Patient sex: F
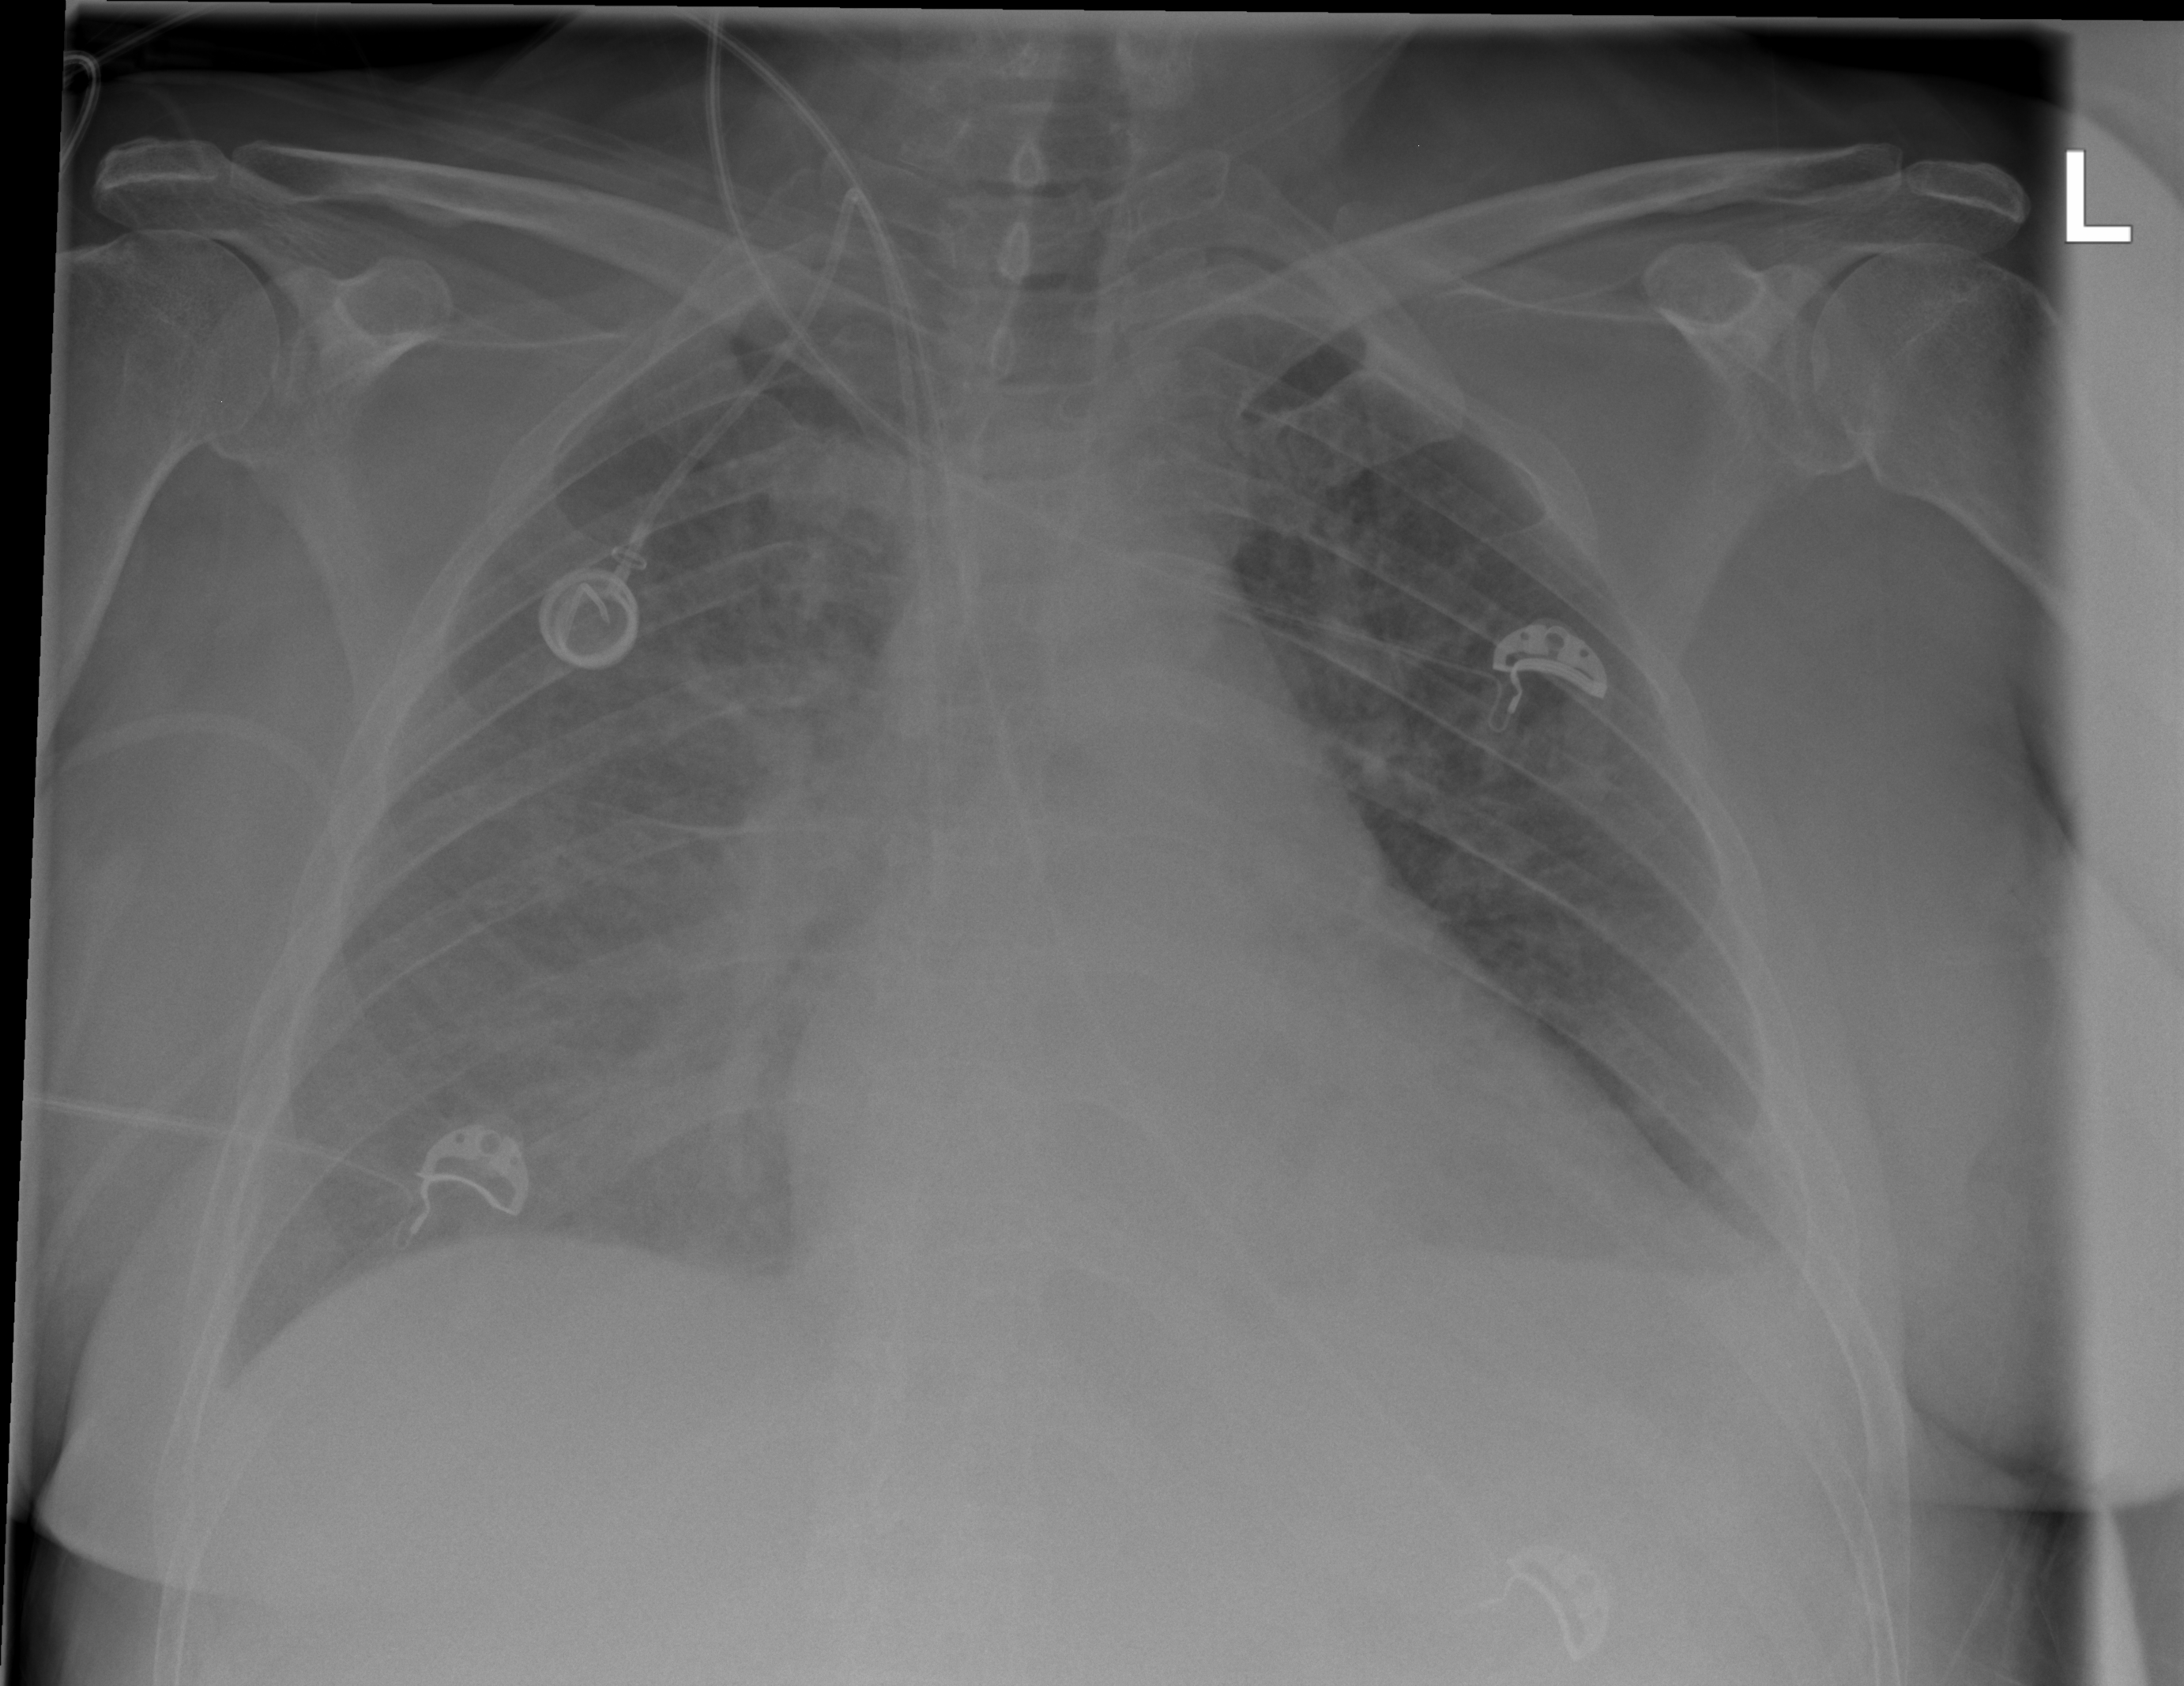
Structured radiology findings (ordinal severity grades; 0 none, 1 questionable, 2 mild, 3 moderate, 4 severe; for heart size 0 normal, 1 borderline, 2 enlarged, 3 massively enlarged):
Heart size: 1
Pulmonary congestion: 2
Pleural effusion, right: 3
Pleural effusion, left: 1
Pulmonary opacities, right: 2
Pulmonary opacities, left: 0
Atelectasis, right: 3
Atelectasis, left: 0